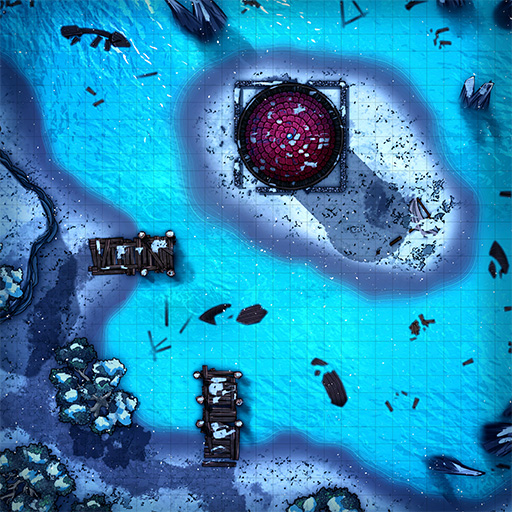
A D&D Grid Map ice lake docks house (Old Snowy Harbor Map)